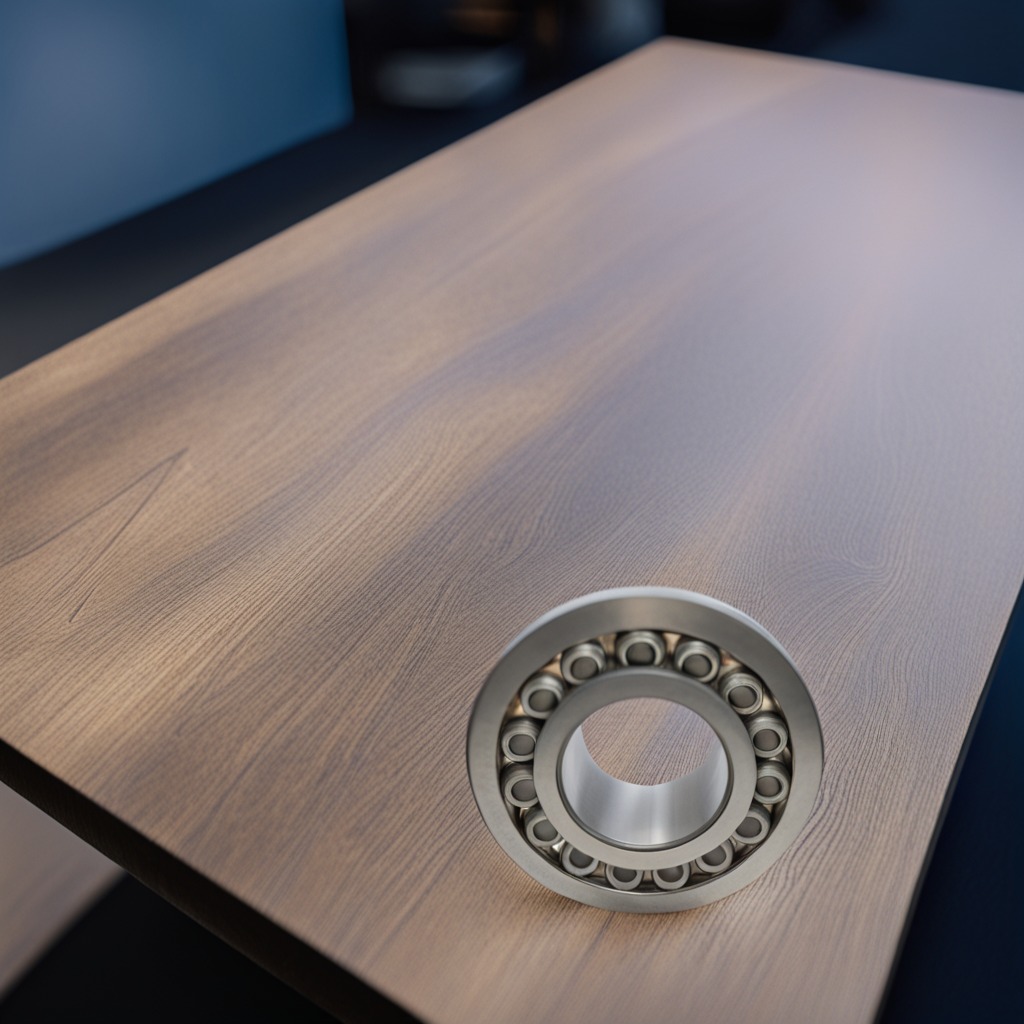
A metal ball bearing is lying on the table.